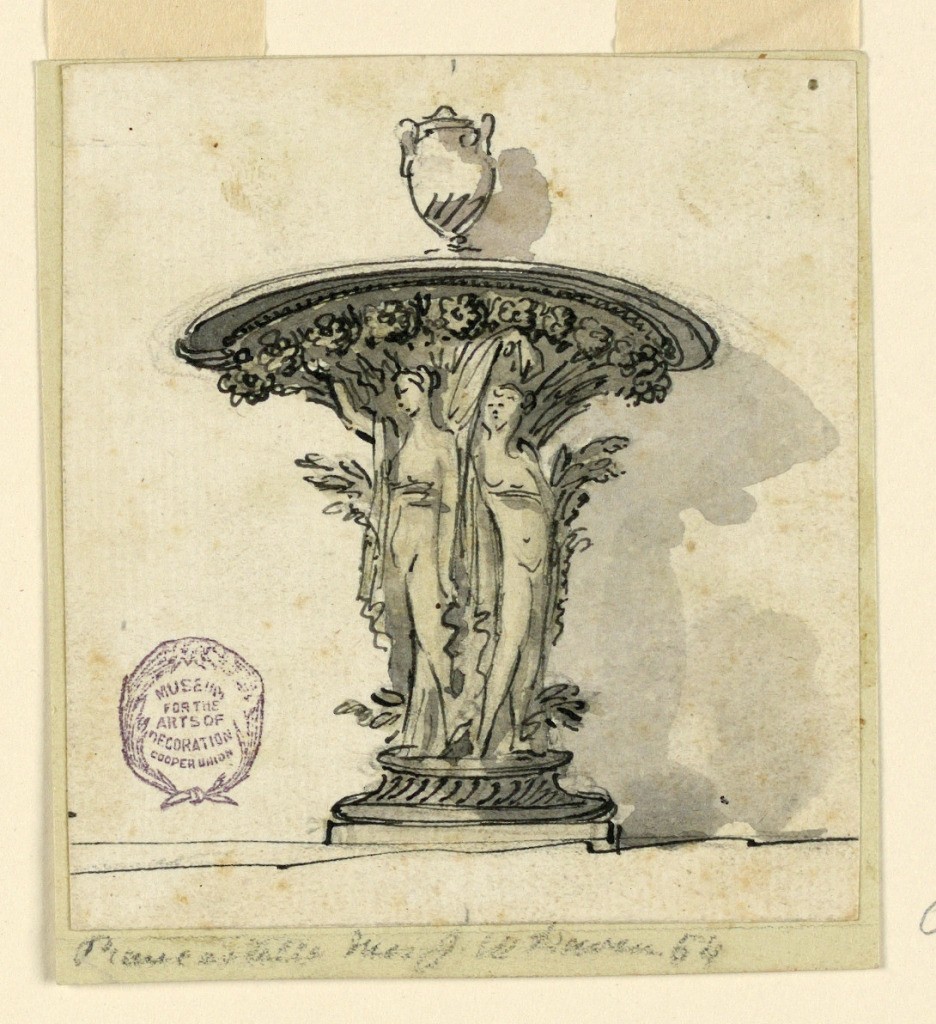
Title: Design for a Table Ornament
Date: early 19th century
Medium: Pen and ink, brush and wash on paper
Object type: Drawing
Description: Elevation of a table ornament in the form of nudes supported a plate decorated with flowers. At top, a vase.